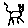
Label: cat